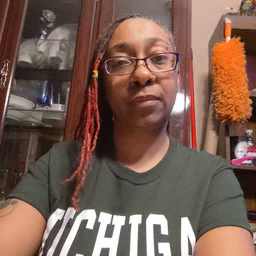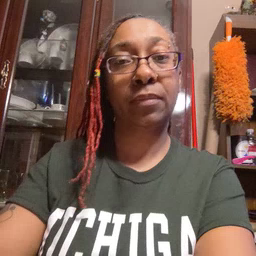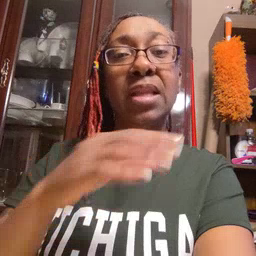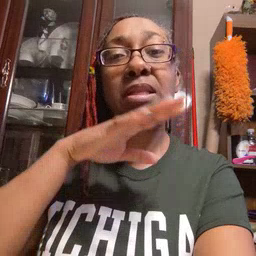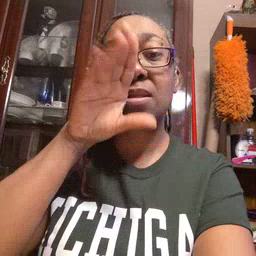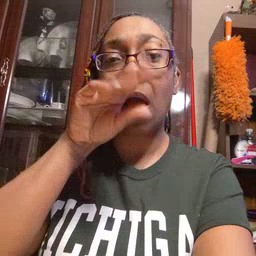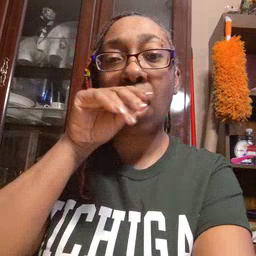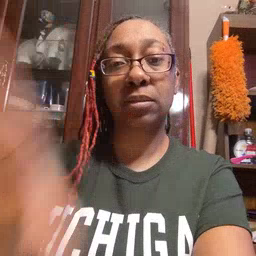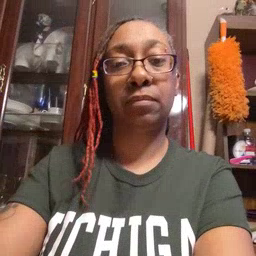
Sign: duck